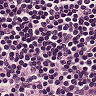
Metastatic tissue present: no